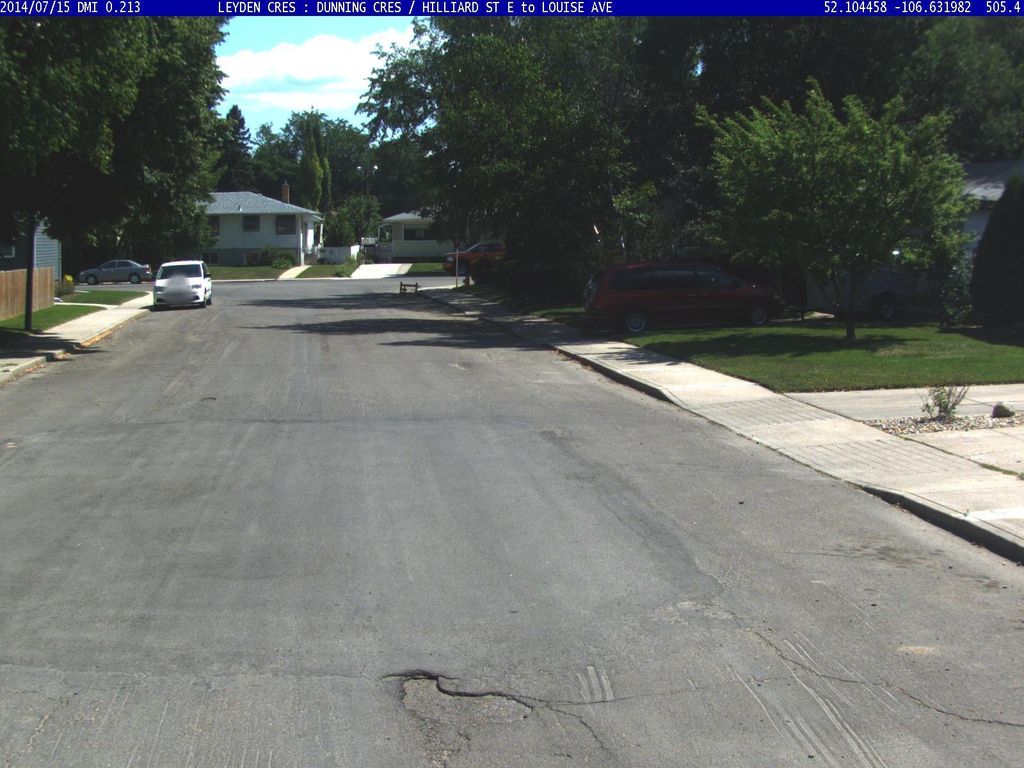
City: saskatoon